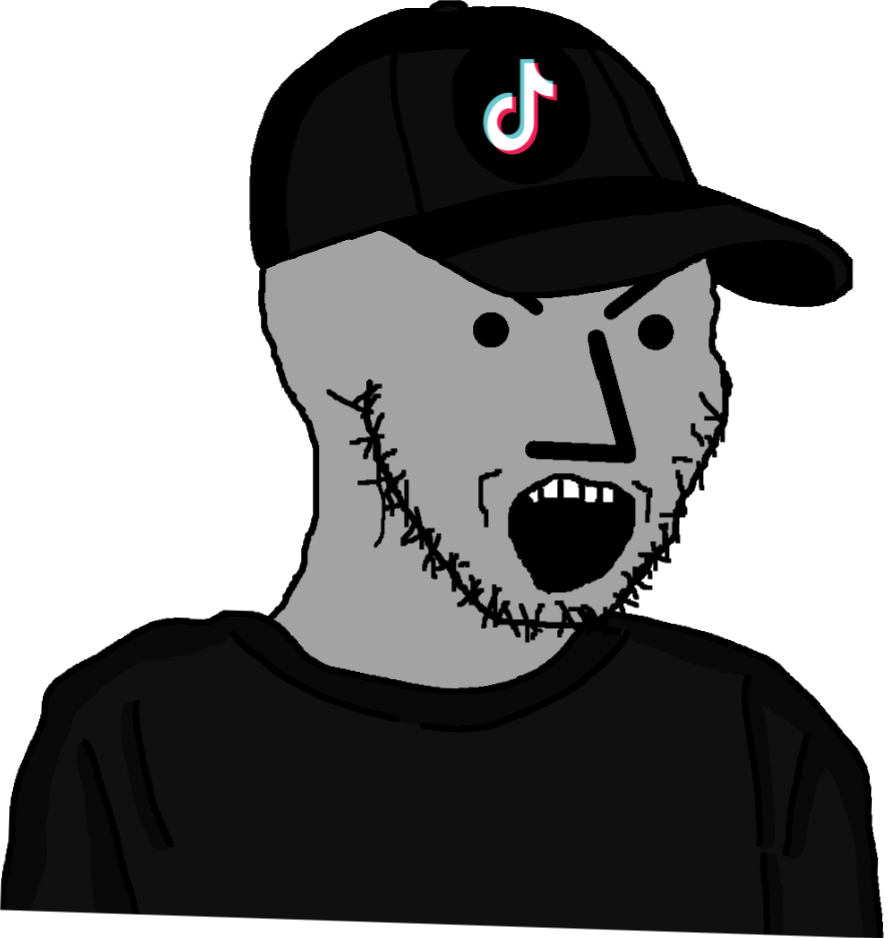
Label: 5_NPC